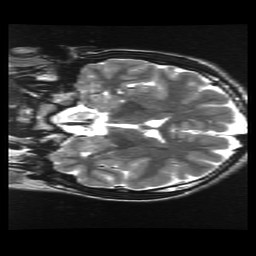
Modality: T2w
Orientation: coronal
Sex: male
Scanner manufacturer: ge
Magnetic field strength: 3 T
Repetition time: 5 s
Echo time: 0.1015 s